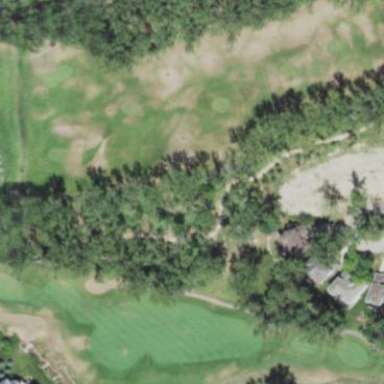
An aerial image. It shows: Grassy area used as driving range for golf.